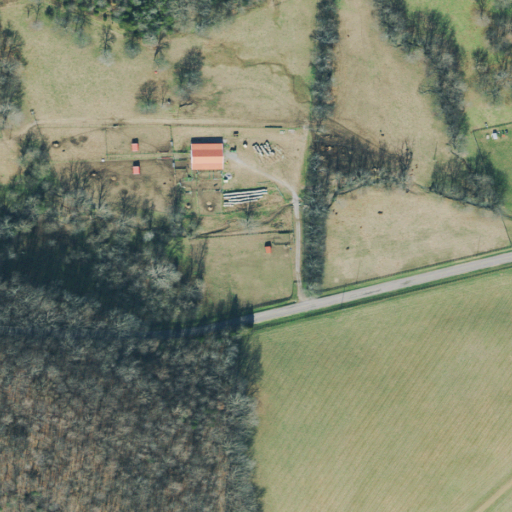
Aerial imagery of valley in Tennessee named Dogwood Hollow containing pasture, deciduous forest, open development, and mixed forest